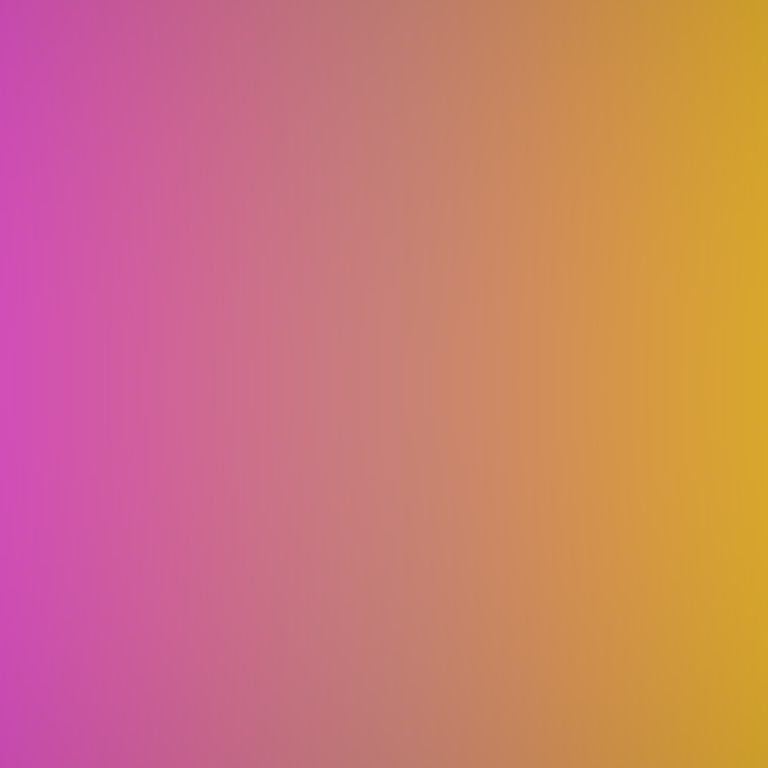
Abstract light effect, smooth gradient from soft pink to warm yellow, serene atmosphere, diffuse glow, no room, no furniture, no objects.